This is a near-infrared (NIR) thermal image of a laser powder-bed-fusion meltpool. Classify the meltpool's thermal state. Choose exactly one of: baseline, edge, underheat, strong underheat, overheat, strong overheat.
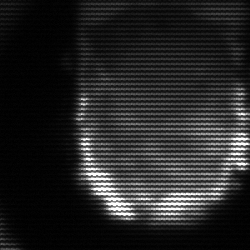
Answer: baseline